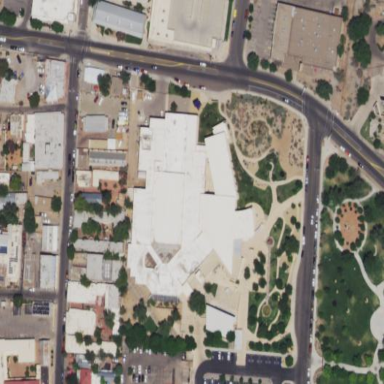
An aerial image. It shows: Museum housed in building.